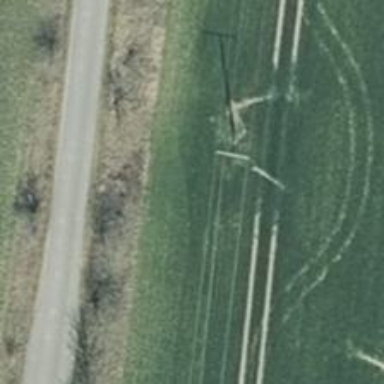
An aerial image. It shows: Minor power line with three cables.